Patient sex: M
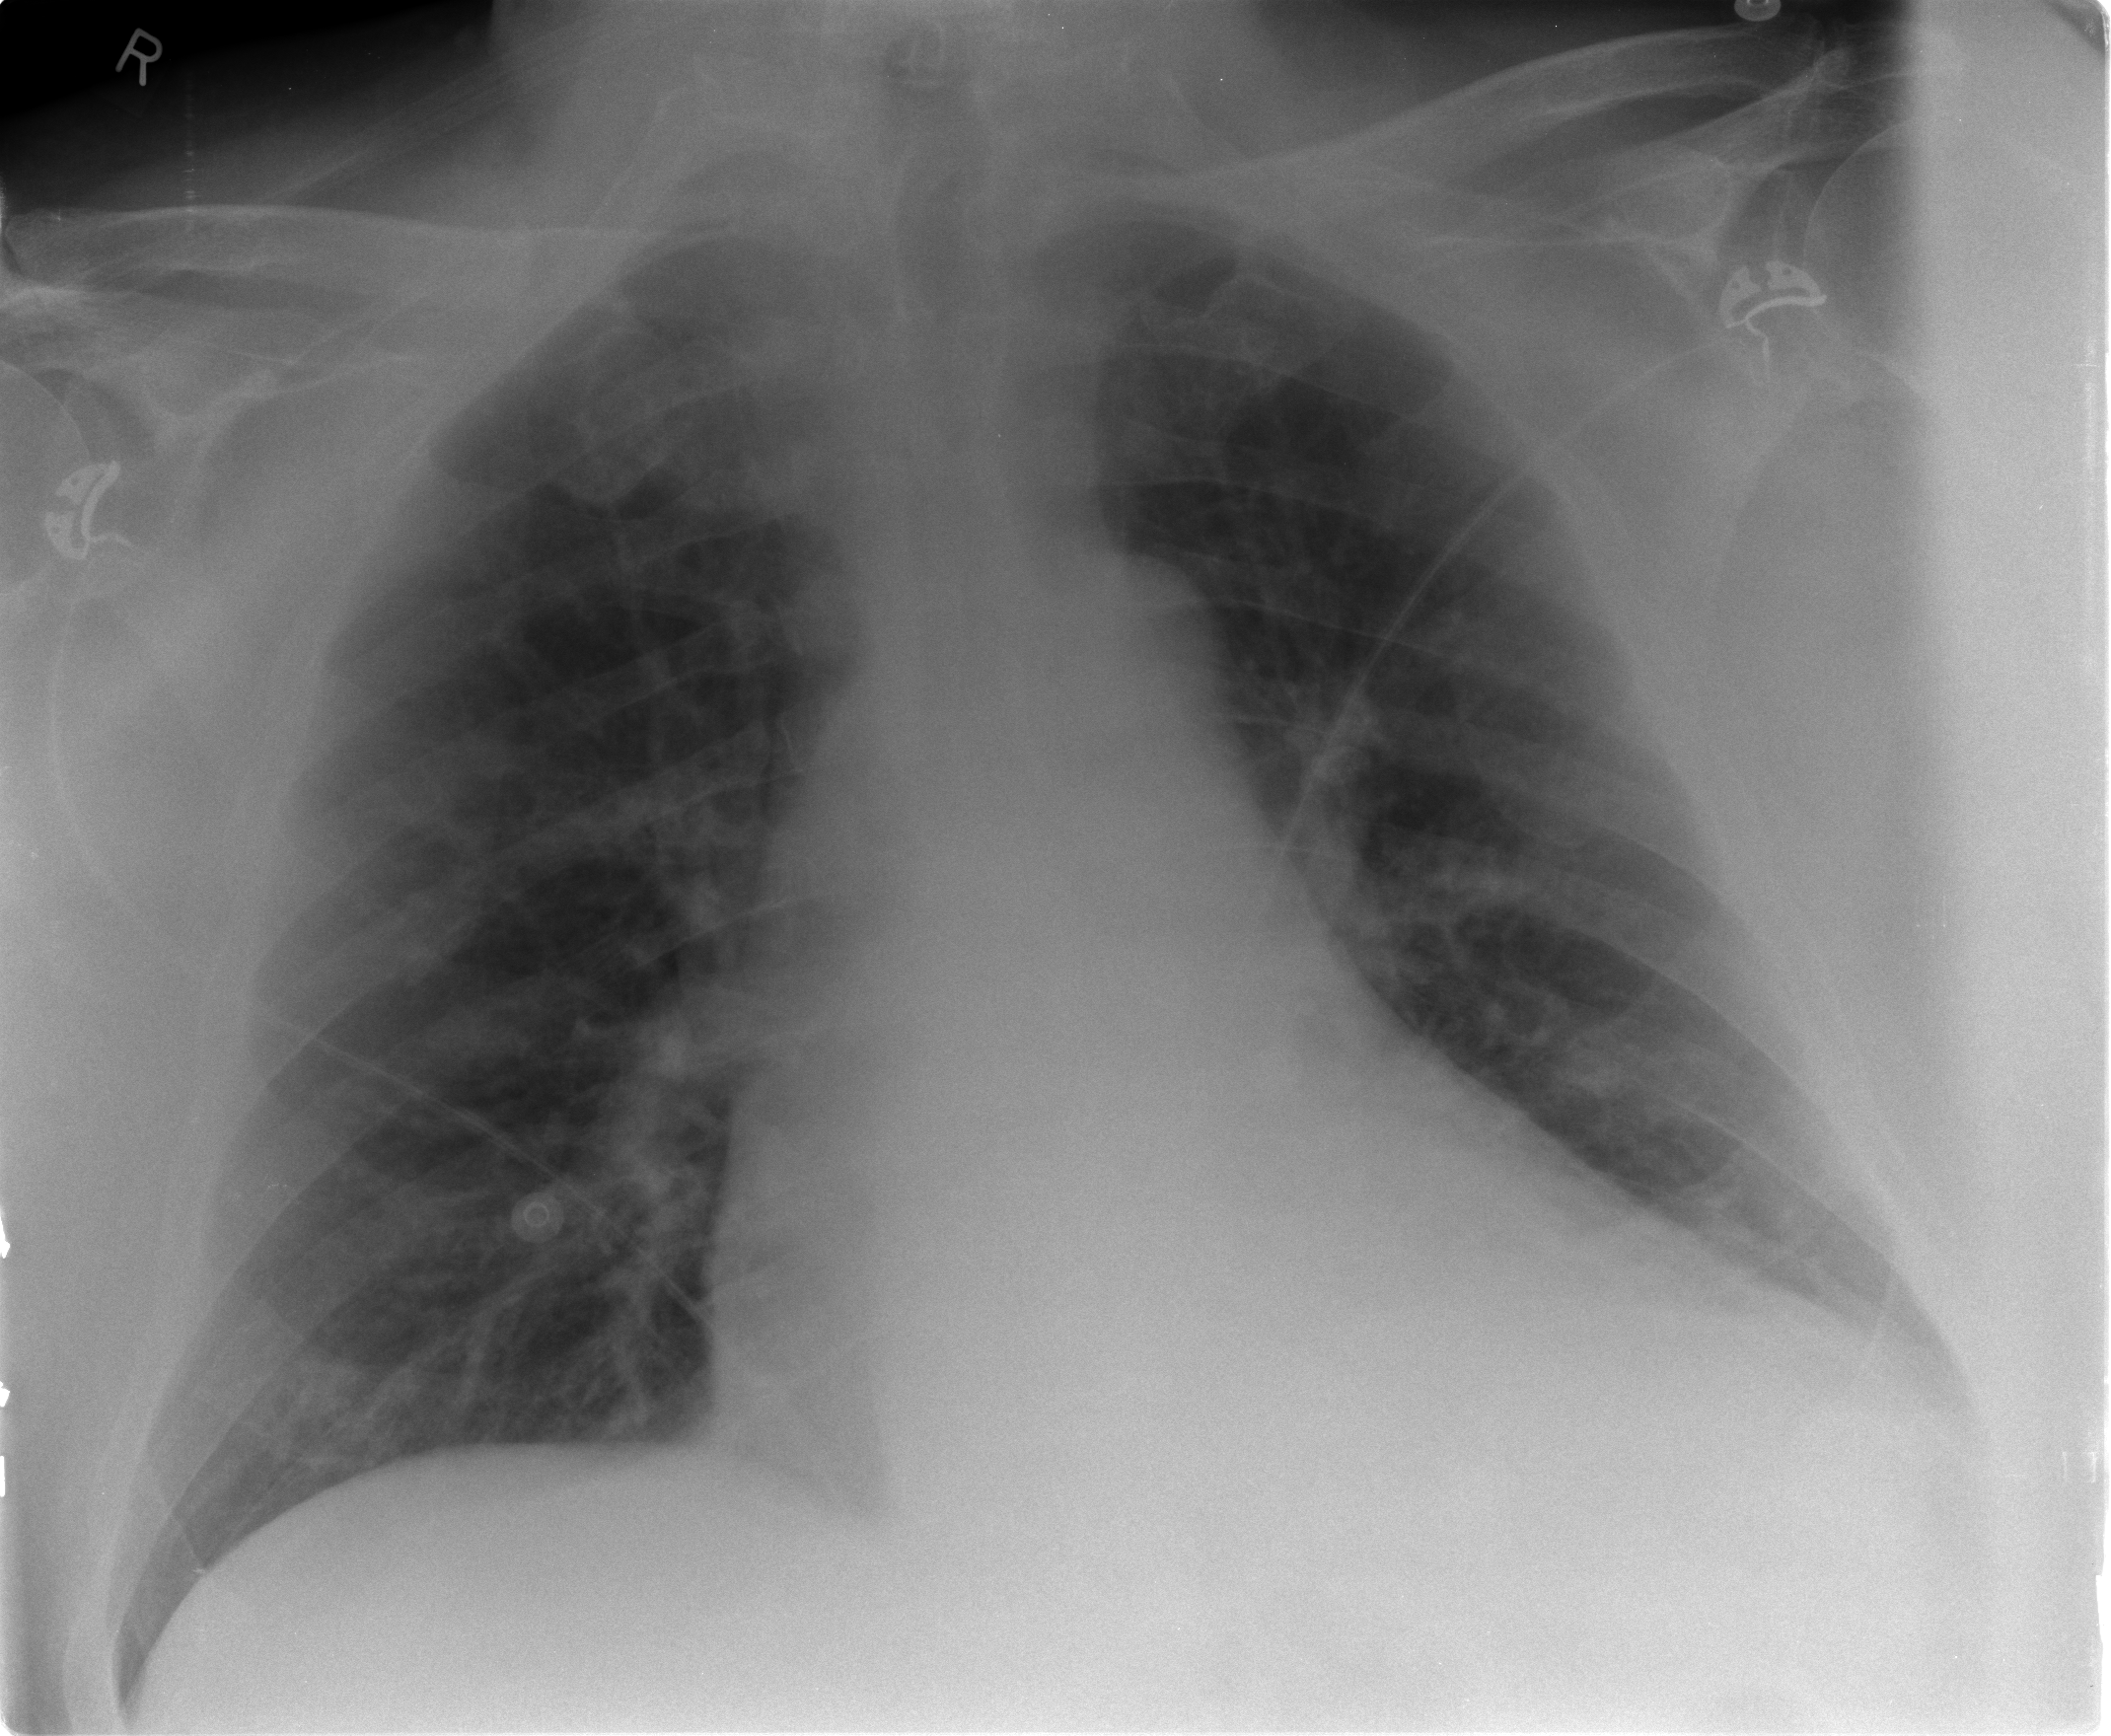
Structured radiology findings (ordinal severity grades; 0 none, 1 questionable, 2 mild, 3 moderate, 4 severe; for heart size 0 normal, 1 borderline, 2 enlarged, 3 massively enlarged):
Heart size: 2
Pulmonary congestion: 1
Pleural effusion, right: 0
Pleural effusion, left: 1
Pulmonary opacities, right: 0
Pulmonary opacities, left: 0
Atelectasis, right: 0
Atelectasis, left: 2